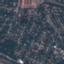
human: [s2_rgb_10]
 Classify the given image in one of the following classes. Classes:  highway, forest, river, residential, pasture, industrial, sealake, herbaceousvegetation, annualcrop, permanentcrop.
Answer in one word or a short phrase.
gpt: Residential